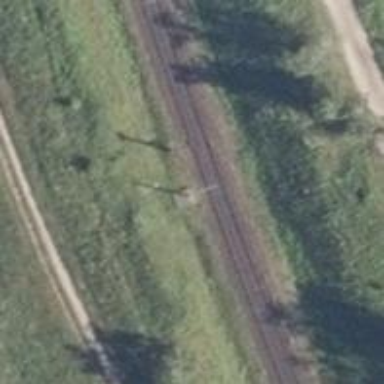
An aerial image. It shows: Railway signal.